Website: walmart
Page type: order-returns
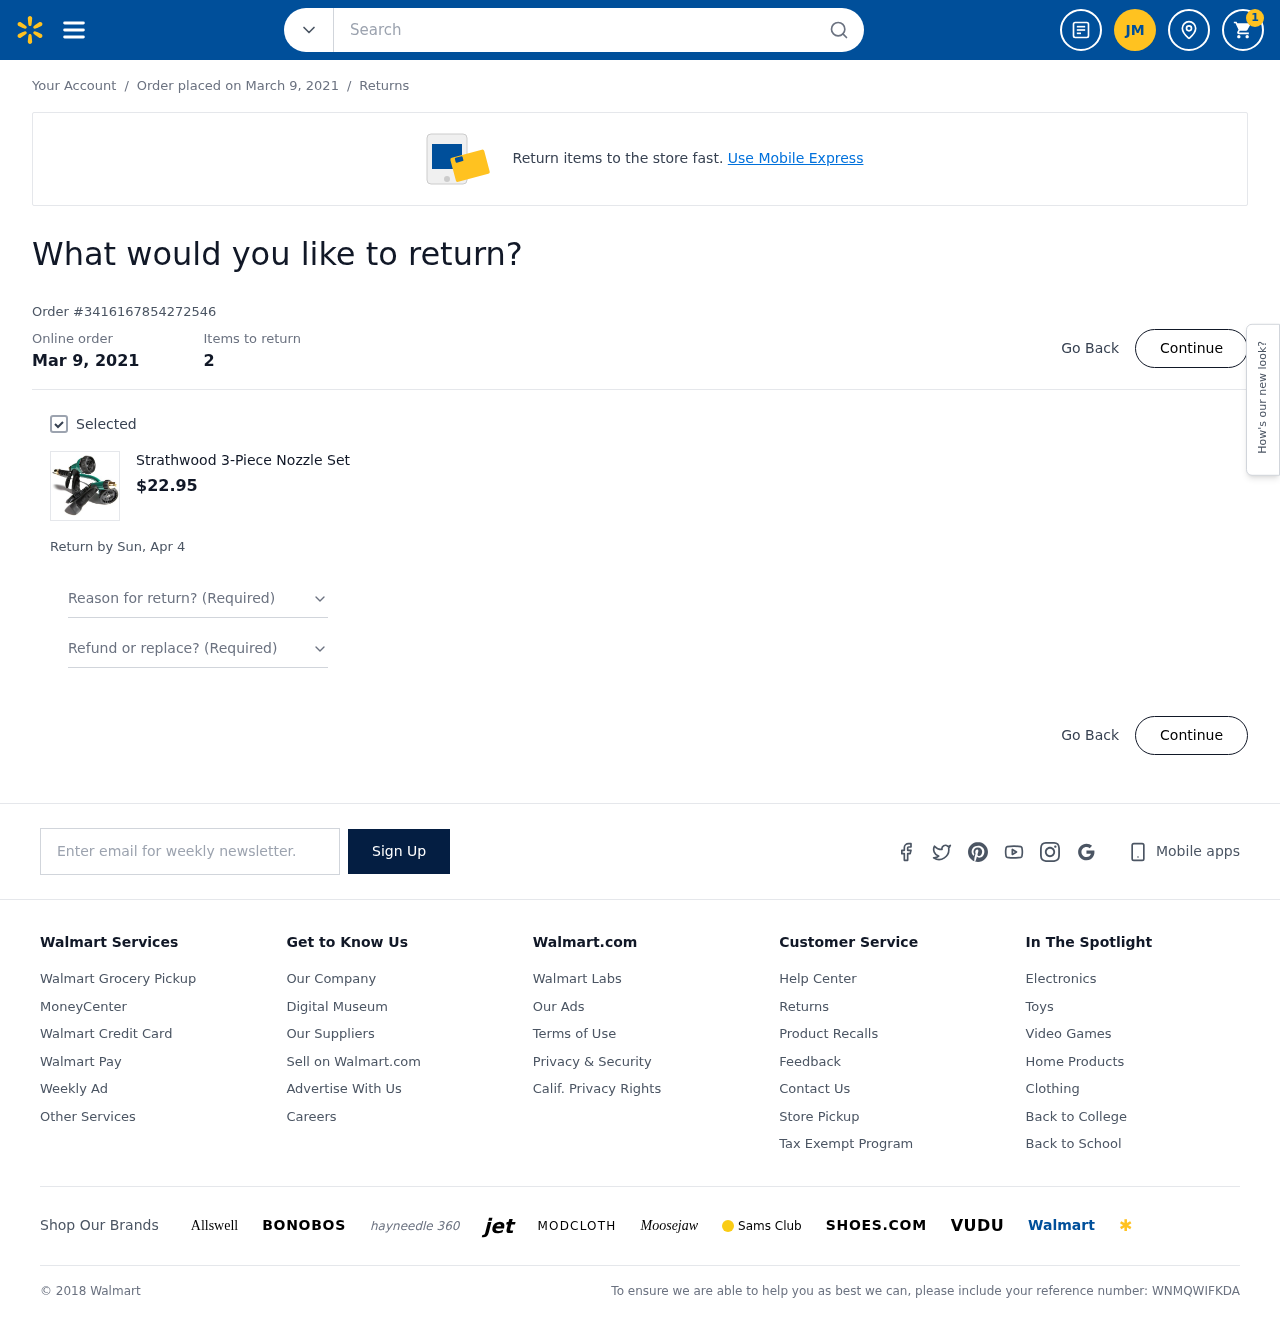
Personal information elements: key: PII_EMAIL
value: jesus_moore@hotmail.com
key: PII_INITIALS
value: JM
Product elements: key: PRODUCT1_NAME
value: Strathwood 3-Piece Nozzle Set
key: PRODUCT1_PRICE
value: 22.95
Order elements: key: ORDER_NUM_ITEMS
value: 1
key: ORDER_DATE
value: Mar 9, 2021
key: ORDER_DATE
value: Order placed on March 9, 2021
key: ORDER_ID
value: Order #3416167854272546
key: ORDER_NUM_ITEMS
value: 2
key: ORDER_RETURN_BY_DATE
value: Return by Sun, Apr 4
Search elements: key: HEADER_SEARCH
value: Search